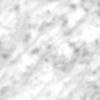
Label: no_change